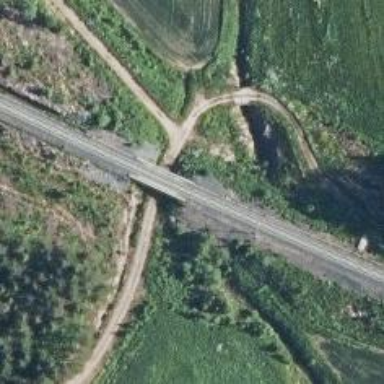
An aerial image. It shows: Railway track with continuous electrified contact line.